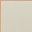
Piece: xx